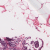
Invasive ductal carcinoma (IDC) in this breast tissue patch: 0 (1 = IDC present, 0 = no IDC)